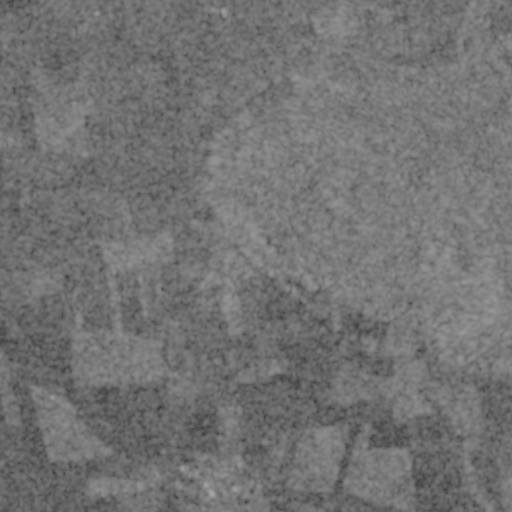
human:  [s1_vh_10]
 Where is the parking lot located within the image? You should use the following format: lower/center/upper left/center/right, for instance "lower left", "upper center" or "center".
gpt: The parking lot is located in the upper right of the image.
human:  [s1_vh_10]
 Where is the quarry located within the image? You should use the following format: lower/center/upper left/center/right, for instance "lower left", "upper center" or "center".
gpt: The quarry is located in the upper center of the image.
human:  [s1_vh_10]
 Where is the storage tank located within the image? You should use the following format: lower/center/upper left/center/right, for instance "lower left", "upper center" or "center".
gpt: The storage tank is located in the upper center of the image.
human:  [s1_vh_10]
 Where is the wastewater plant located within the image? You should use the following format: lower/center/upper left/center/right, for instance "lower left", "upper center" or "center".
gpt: The wastewater plant is located in the upper left of the image.
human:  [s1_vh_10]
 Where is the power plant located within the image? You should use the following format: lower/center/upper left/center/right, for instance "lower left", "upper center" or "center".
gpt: There is no power plant in the image.

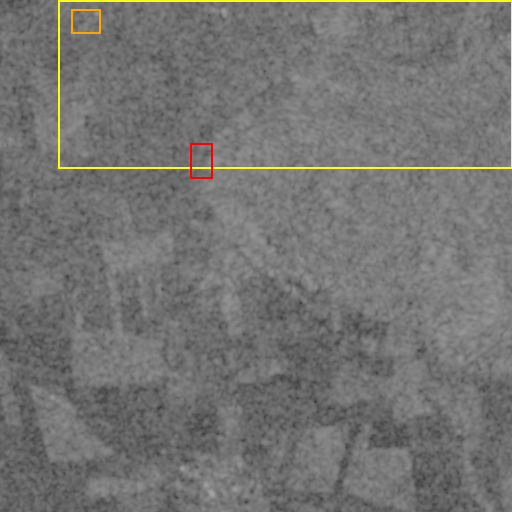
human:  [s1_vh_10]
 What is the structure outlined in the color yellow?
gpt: The structure outlined in yellow is a crop field.
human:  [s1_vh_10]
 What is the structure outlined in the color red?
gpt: The structure outlined in red is a quarry.
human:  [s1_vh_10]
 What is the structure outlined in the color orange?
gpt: The structure outlined in orange is a wastewater plant.
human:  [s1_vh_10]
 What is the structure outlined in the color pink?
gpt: There is no pink outline.